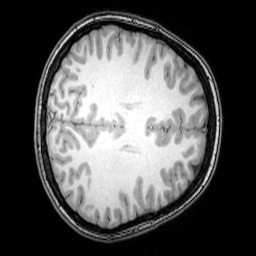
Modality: T1w
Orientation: axial
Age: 22
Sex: female
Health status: healthy
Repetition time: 0.081 s
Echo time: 0.037 s